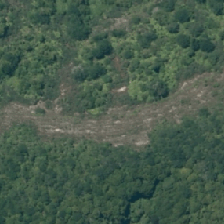
Land cover: manuka_kanuka